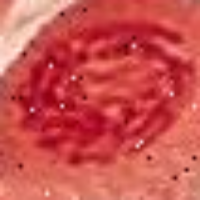
Label: prophase